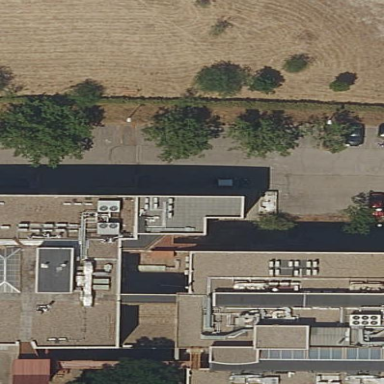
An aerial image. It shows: University building serving as research institute.